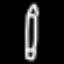
Label: pencil